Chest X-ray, AP view. Patient: 71 years old, sex F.
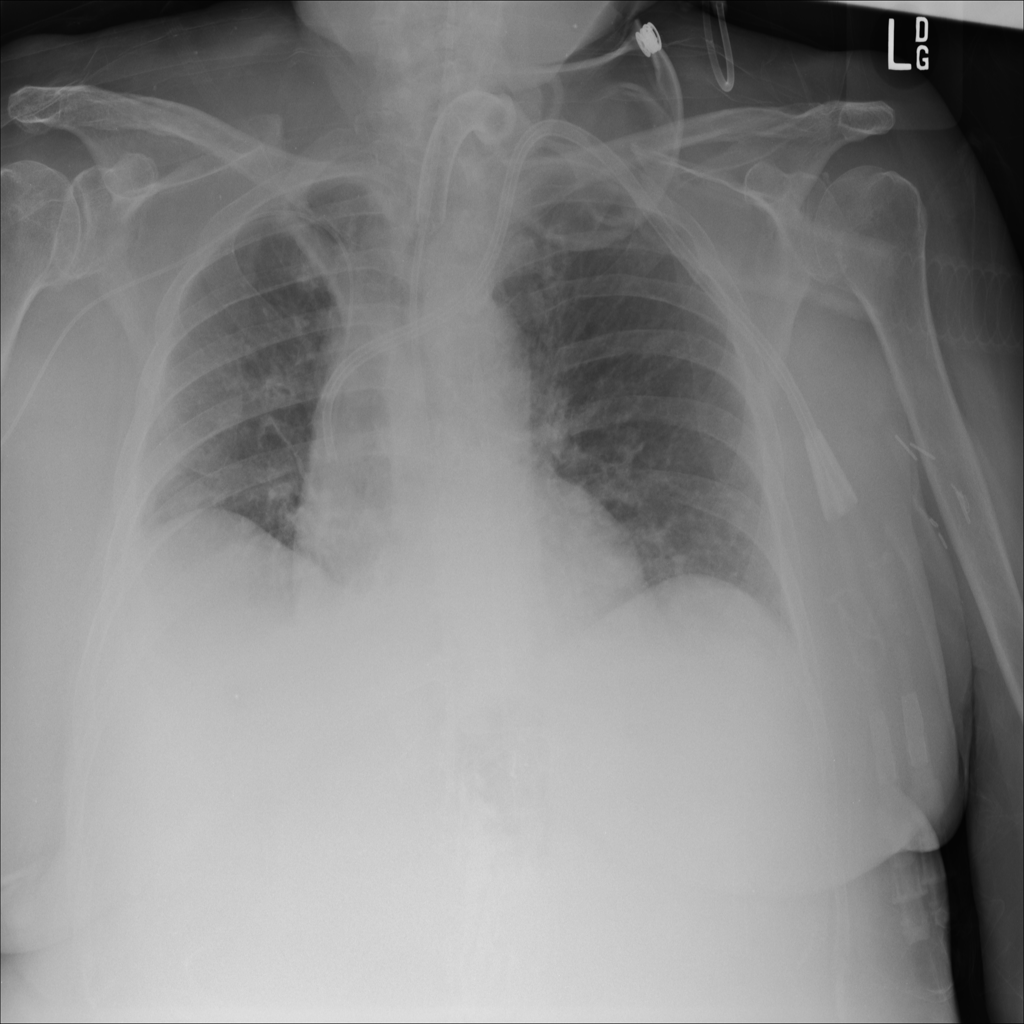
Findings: Consolidation, Nodule